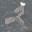
Label: 2